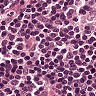
Metastatic tissue present: no